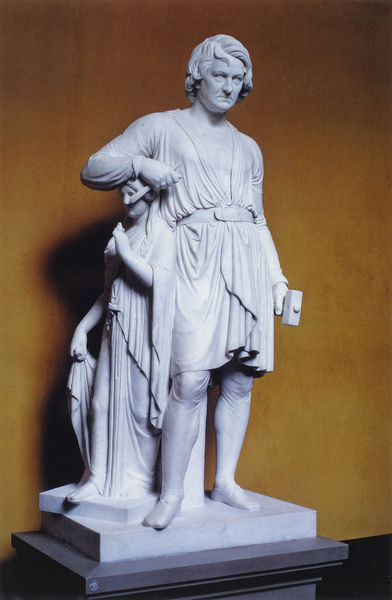
Titel: Selbstbildnis
Künstler: Bertel Thorvaldsen
Institution: Kopenhagen, Thorvaldsen Museum
Schlagwörter: hand, mann, umhang, mädchen, frau, frisur, marmor, gürtel, arme, böse, gesicht, messer, sockel, stein, figur, gewand, haare, kind, tochter, skulptur, statue, beine, schuhe, stab, gewalt, hammer, toga, gehorsam, macht, gurt, tunika, grieche, schinkel, tunica, meissel, peplos